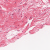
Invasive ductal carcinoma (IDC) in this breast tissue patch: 0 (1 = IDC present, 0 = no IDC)